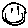
Label: smiley face